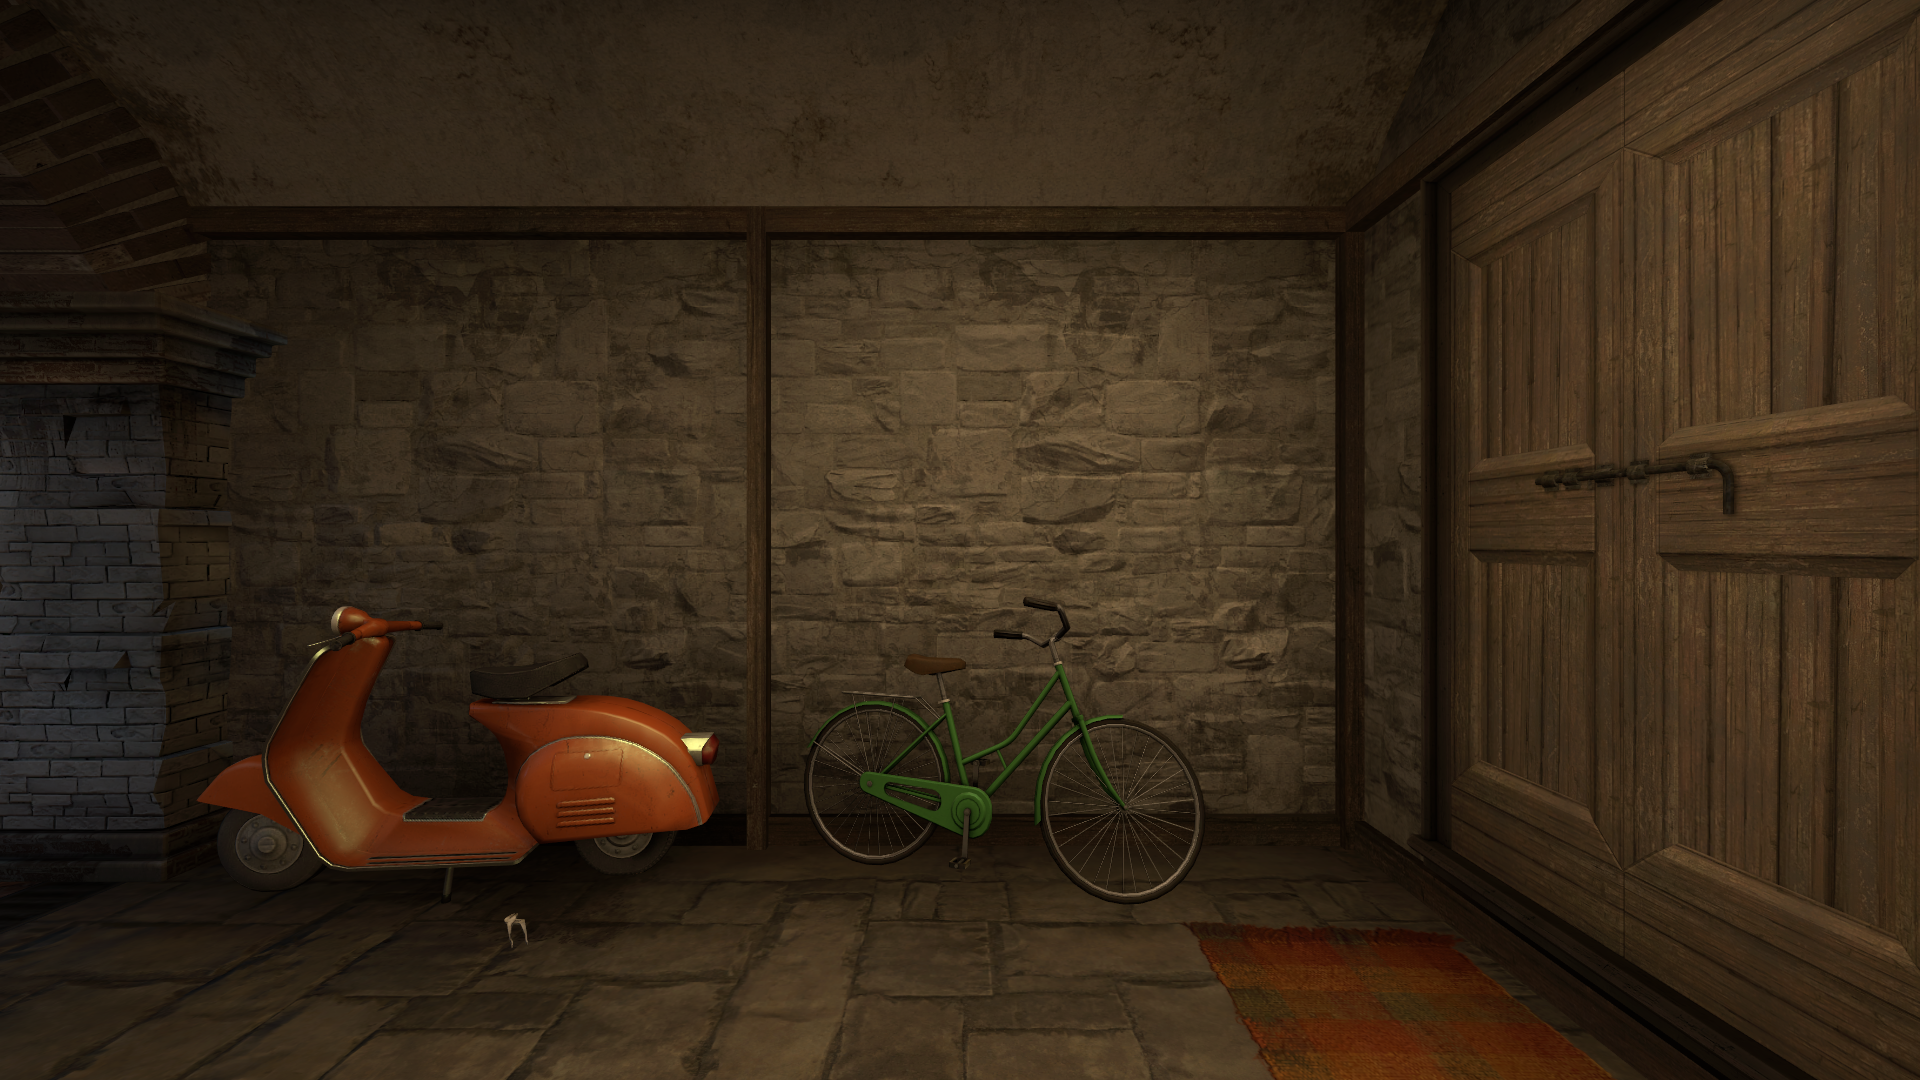
Map: de_inferno